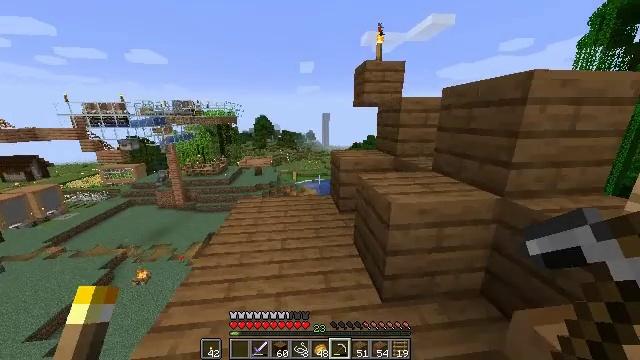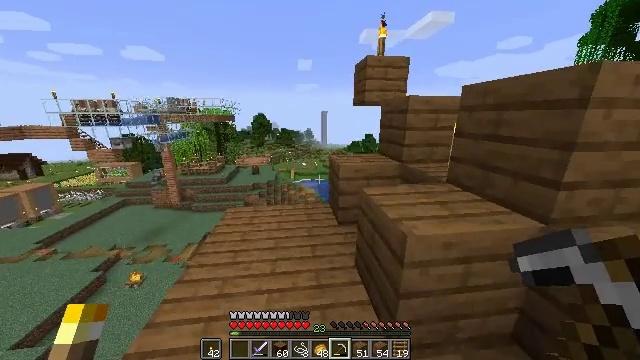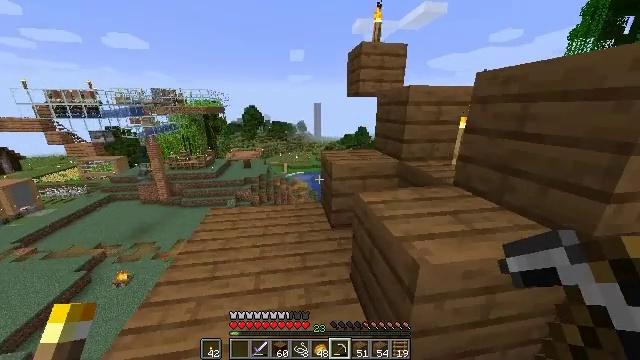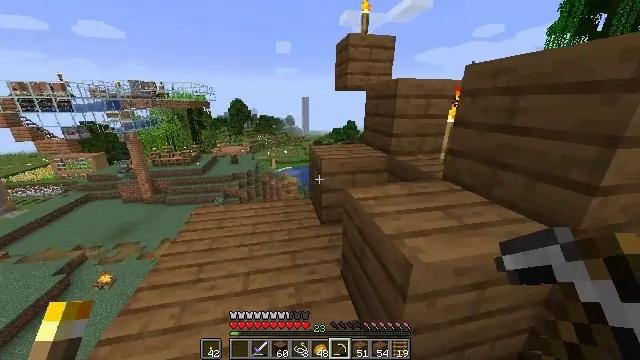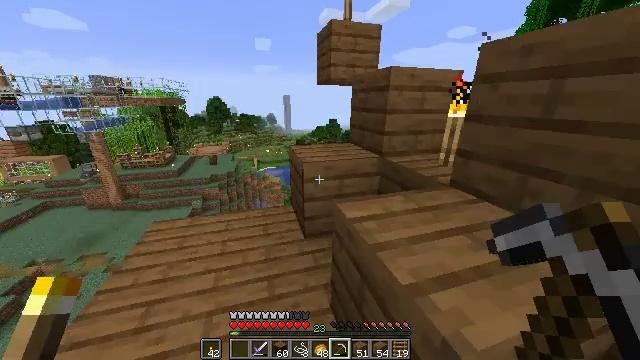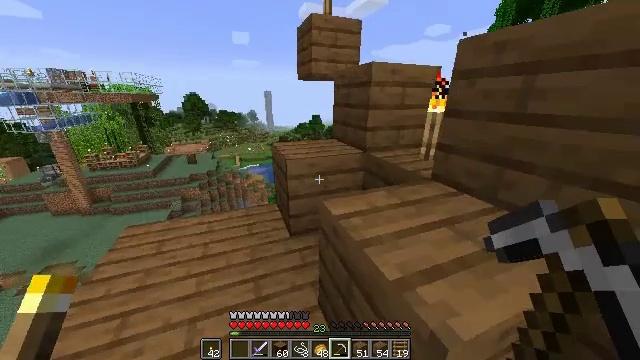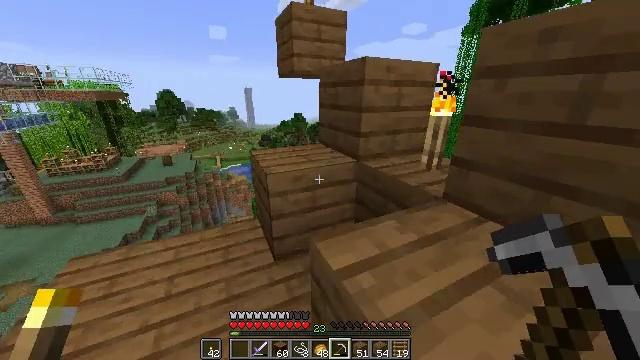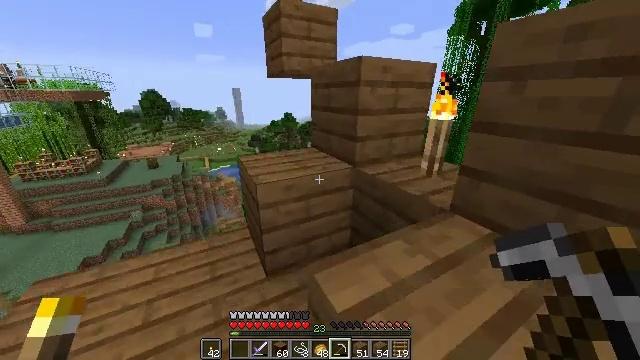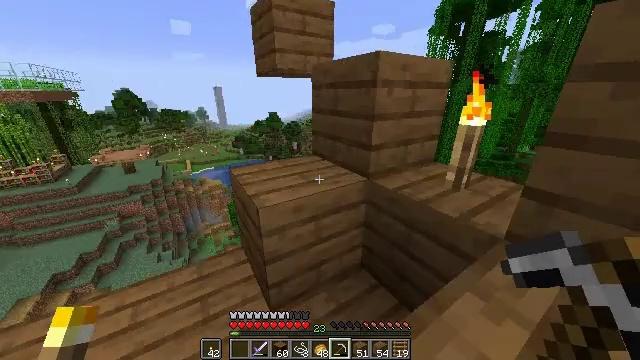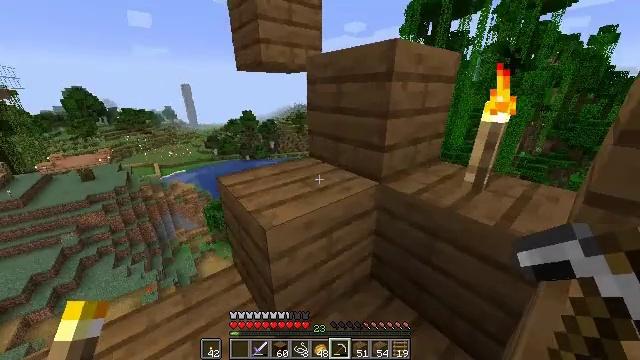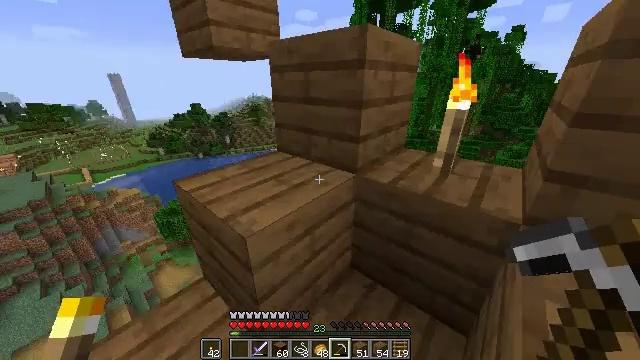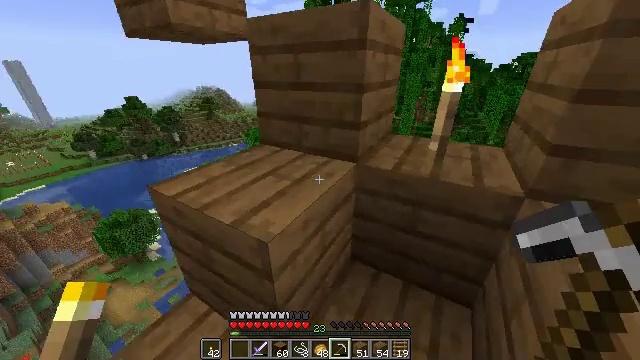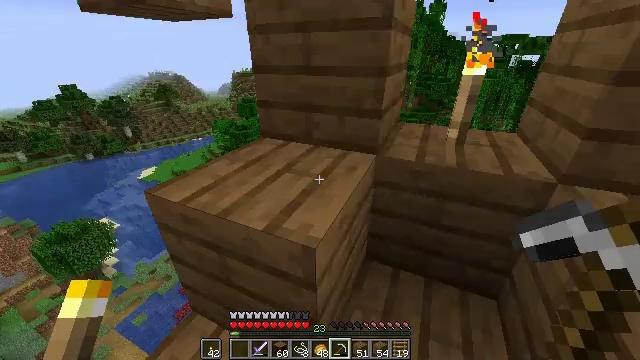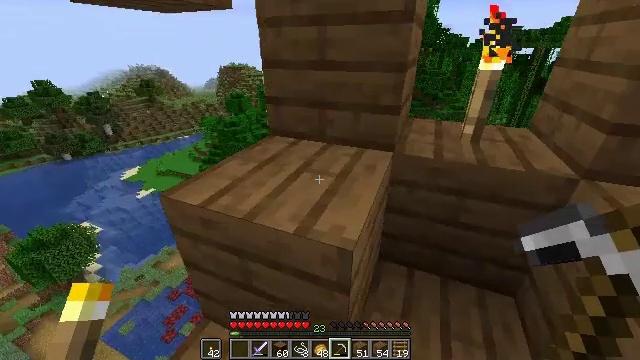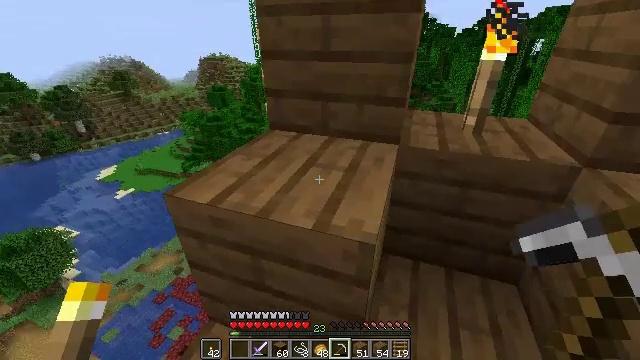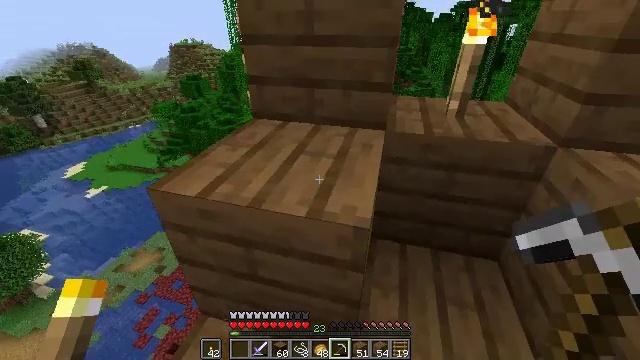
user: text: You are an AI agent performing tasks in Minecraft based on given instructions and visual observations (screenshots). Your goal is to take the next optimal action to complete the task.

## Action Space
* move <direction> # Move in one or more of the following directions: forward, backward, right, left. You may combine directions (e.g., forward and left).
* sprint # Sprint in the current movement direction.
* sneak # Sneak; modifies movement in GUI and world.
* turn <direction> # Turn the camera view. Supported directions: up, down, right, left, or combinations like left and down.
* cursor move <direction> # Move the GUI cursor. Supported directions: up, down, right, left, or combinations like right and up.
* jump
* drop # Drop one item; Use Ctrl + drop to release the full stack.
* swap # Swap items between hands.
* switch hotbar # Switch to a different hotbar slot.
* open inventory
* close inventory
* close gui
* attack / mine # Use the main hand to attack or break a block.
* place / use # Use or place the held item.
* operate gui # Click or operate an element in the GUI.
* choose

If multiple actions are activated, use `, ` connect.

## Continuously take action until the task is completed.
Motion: motion action
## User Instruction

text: Mine spruce planks to gather materials.
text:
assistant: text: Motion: move forward
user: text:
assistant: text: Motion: move forward, turn right and down
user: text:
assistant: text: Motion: move forward, turn right and down
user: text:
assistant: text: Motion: move forward, turn right
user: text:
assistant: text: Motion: move forward, turn right
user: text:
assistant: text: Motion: move forward, turn right
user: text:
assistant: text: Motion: move forward and move left, turn right
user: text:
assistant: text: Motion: move forward and move left, turn right
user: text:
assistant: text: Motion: move forward and move left, turn right
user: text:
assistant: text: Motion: move left, turn right and down
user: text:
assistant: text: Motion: move left, turn right and down
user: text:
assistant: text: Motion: move left, turn right and down
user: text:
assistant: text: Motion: turn right
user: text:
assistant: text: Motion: turn right and down
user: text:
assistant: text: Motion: turn right and down
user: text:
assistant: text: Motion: turn right and down
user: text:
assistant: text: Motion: attack / mine
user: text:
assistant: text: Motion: attack / mine
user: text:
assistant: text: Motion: attack / mine
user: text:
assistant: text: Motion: attack / mine
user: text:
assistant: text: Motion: attack / mine
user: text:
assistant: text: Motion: attack / mine
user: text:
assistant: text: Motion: attack / mine
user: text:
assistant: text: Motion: attack / mine
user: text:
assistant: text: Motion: attack / mine
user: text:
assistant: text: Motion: attack / mine
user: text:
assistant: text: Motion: attack / mine
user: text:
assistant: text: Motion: attack / mine
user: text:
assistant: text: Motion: attack / mine
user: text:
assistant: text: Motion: attack / mine